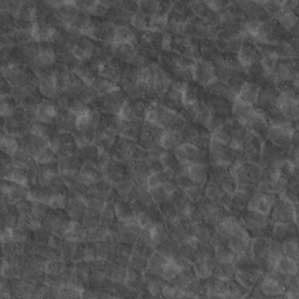
Label: non_frost